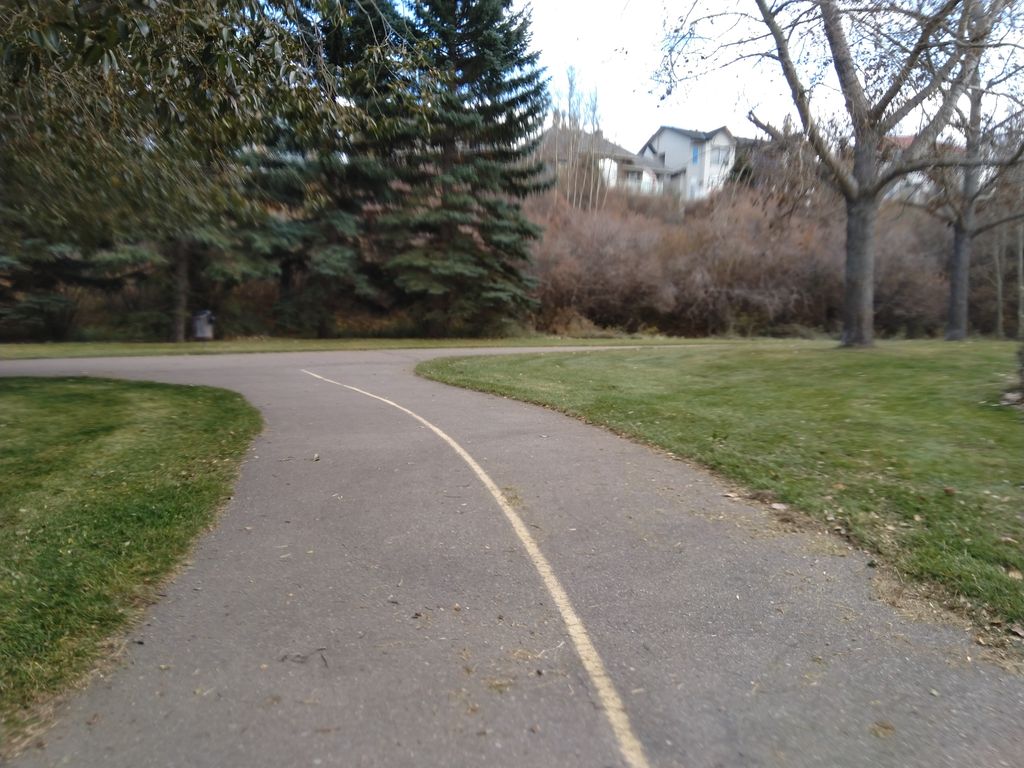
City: calgary